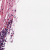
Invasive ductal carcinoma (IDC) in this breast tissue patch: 0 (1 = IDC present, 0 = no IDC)